Question: I have two spans with links that a user can click, and when a span is clicked it remove a class and adds another class on the click one:

'''
<span class="resCheck label label-success">
<a data-method="get" class="resCheckLink" href="trafikskola?utf8=%E2%9C%93&amp;query=lund&
amp;sort=asc">Cheap prices</a>
</span>
<span class="resCheck label">
<a class="resCheckLink" data-method="get" href="trafikskola?utf8=%E2%9C%93&query=lund&
sort=desc">Expensive prices</a>
</span>
'''
'''
$(function(){
$('.resCheckLink').click(function(e){
$('.resCheck.label').removeClass('label-success');
$(this).parent().addClass('label-success')
});
});
'''
But it dosent work, it dosent add and remove the classes, how can I fix this?
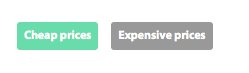
Answer: try this
'''
$(function(){
$('.resCheckLink').click(function(e){
$('.resCheck').removeClass('label-success');
$(this).parent().addClass('label-success');
});
});
'''